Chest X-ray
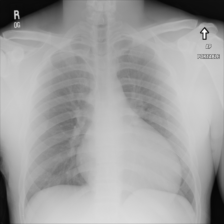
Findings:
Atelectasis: negative
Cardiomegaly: positive
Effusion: negative
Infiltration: negative
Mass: negative
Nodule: negative
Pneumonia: negative
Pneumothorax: negative
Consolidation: negative
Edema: negative
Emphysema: negative
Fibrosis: negative
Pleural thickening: negative
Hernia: negative